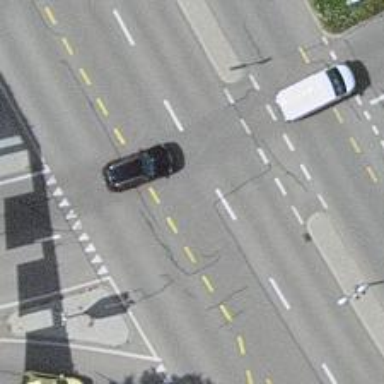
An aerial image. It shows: Secondary road with asphalt surface. There is shared bus and cycle lane on the right side.